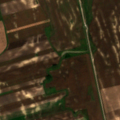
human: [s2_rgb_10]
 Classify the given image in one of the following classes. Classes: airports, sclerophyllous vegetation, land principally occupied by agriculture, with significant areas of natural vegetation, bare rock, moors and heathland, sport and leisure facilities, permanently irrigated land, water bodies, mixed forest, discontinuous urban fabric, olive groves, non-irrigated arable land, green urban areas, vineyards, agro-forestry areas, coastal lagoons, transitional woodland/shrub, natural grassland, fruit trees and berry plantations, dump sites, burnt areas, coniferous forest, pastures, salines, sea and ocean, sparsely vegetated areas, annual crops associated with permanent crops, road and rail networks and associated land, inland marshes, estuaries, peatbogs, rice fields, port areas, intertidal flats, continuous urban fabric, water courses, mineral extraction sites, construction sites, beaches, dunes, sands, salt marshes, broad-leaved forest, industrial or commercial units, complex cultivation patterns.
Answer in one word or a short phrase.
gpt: non-irrigated arable land